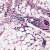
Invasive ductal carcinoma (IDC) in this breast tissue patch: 0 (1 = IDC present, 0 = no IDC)